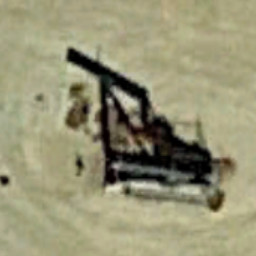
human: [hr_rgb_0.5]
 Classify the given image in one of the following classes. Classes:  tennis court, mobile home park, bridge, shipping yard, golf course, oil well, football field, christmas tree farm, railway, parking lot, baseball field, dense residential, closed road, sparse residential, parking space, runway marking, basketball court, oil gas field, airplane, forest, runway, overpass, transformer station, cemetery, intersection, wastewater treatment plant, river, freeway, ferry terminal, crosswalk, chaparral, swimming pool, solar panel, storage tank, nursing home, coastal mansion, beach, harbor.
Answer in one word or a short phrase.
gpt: oil well